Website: apple
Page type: cart
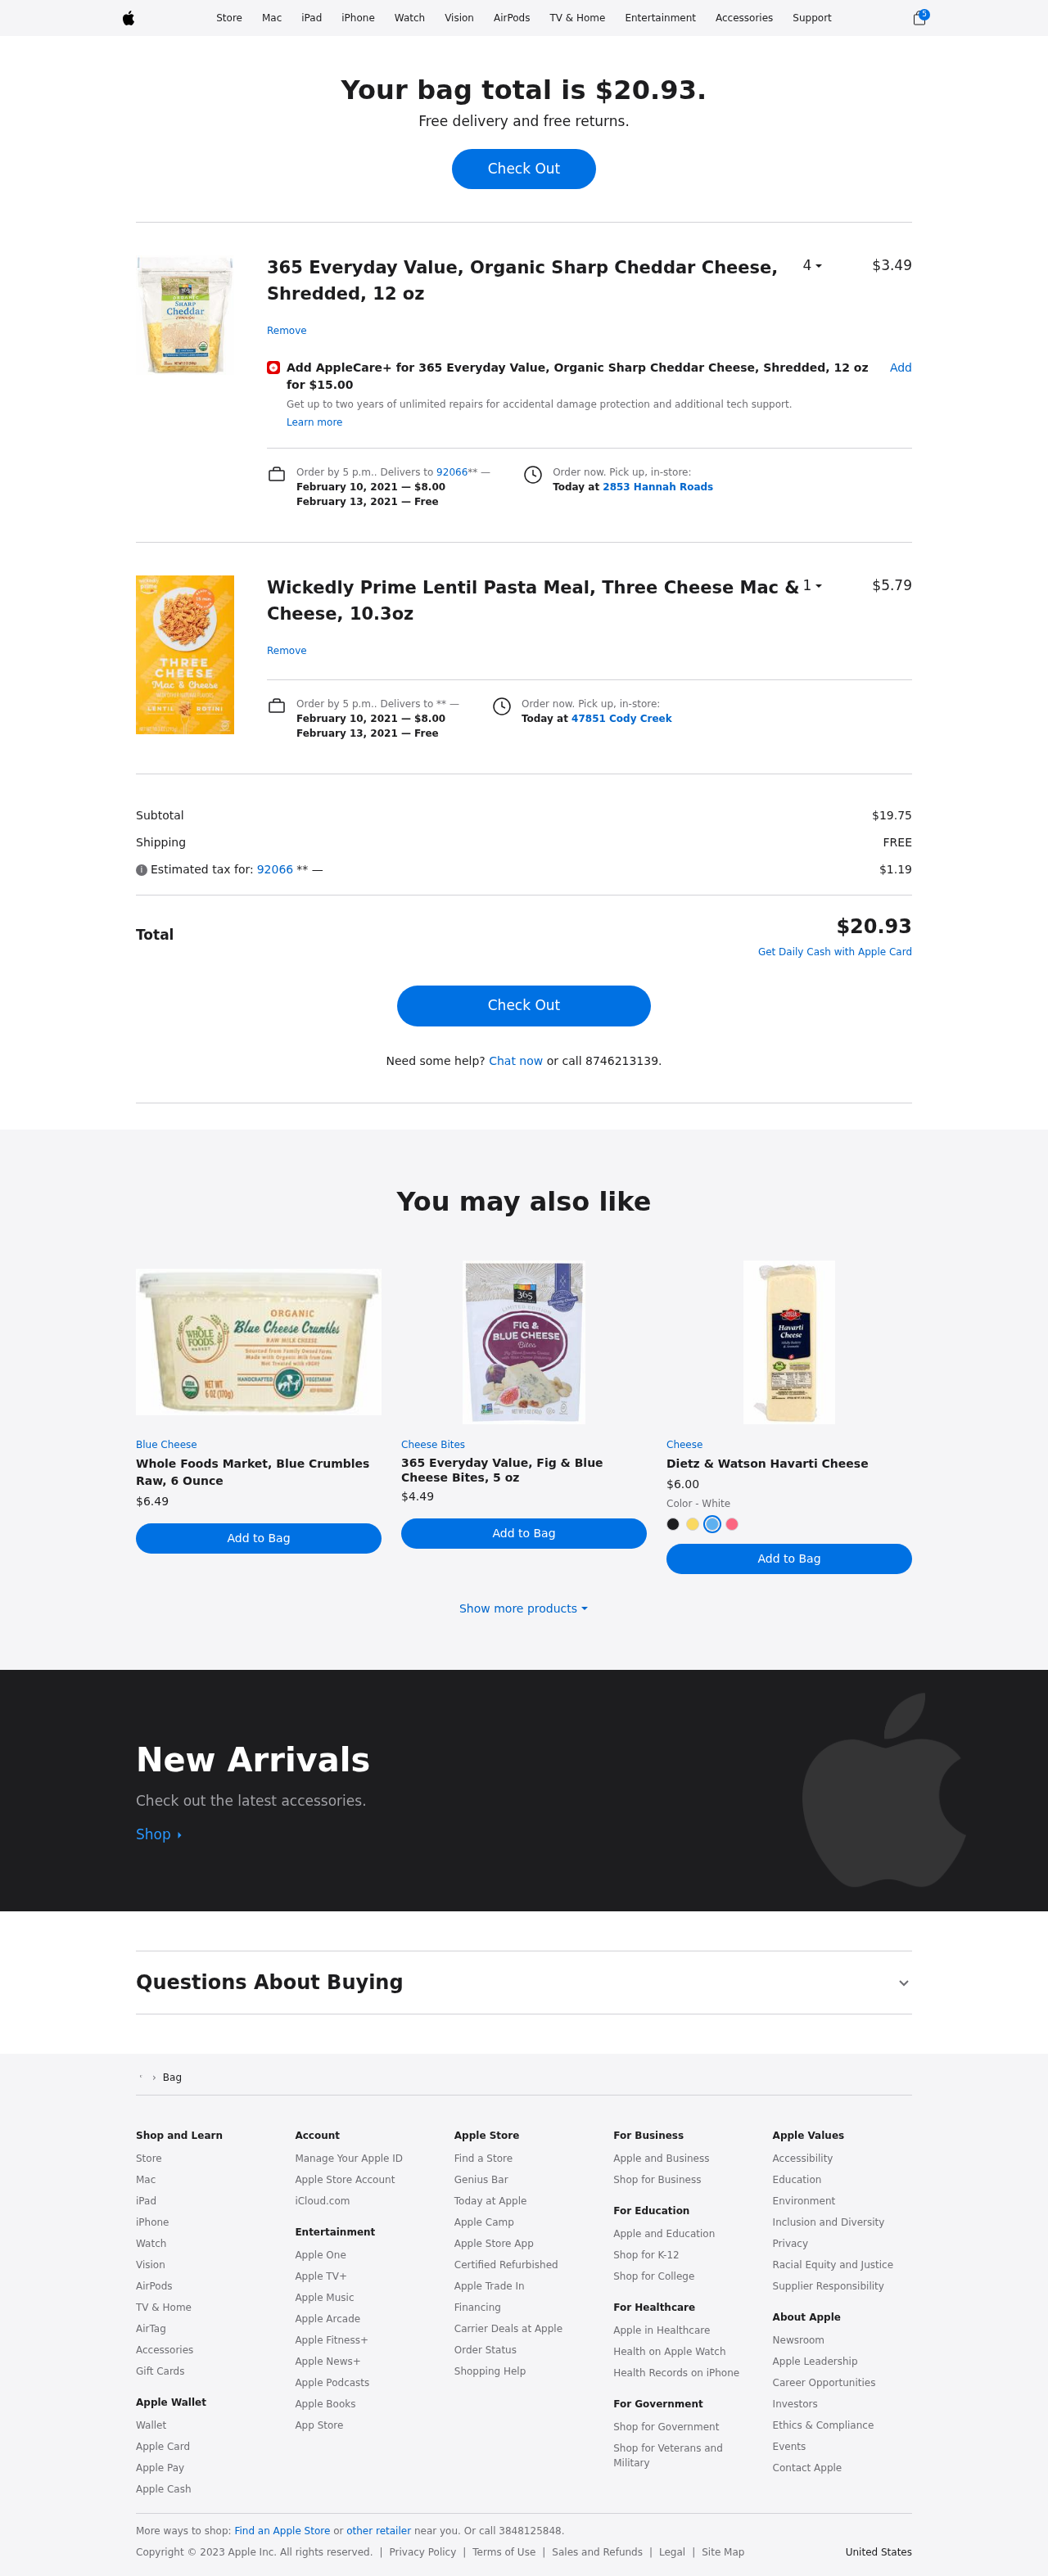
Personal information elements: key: PII_LOCATION1_STREET
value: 2853 Hannah Roads
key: PII_LOCATION2_STREET
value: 47851 Cody Creek
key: PII_PHONE
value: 8746213139
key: PII_POSTCODE
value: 92066
Product elements: key: PRODUCT1_NAME
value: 365 Everyday Value, Organic Sharp Cheddar Cheese, Shredded, 12 oz
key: PRODUCT1_PRICE
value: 3.49
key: PRODUCT1_QUANTITY
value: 4
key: PRODUCT2_NAME
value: Wickedly Prime Lentil Pasta Meal, Three Cheese Mac & Cheese, 10.3oz
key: PRODUCT2_PRICE
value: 5.79
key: PRODUCT2_QUANTITY
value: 1
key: PRODUCT3_ITEM_CATEGORY
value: Blue Cheese
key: PRODUCT3_NAME
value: Whole Foods Market, Blue Crumbles Raw, 6 Ounce
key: PRODUCT3_PRICE
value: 6.49
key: PRODUCT4_ITEM_CATEGORY
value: Cheese Bites
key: PRODUCT4_NAME
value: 365 Everyday Value, Fig & Blue Cheese Bites, 5 oz
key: PRODUCT4_PRICE
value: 4.49
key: PRODUCT5_ITEM_CATEGORY
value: Cheese
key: PRODUCT5_NAME
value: Dietz & Watson Havarti Cheese
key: PRODUCT5_PRICE
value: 6
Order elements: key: ORDER_NUM_ITEMS
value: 5
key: ORDER_TOTAL
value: $20.93
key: ORDER_SHIPPING_DATE
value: February 10, 2021
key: ORDER_SHIPPING_COST
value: $8.00
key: ORDER_DELIVERY_DATE
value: February 13, 2021
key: ORDER_SHIPPING_DATE2
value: February 10, 2021
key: ORDER_SHIPPING_COST2
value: $8.00
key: ORDER_DELIVERY_DATE2
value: February 13, 2021
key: ORDER_SUBTOTAL
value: $19.75
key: ORDER_SHIPPING_COST_SUMMARY
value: FREE
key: ORDER_TAX
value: $1.19
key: ORDER_TOTAL2
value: $20.93
Other elements: key: APPLECARE_PRICE
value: $15.00